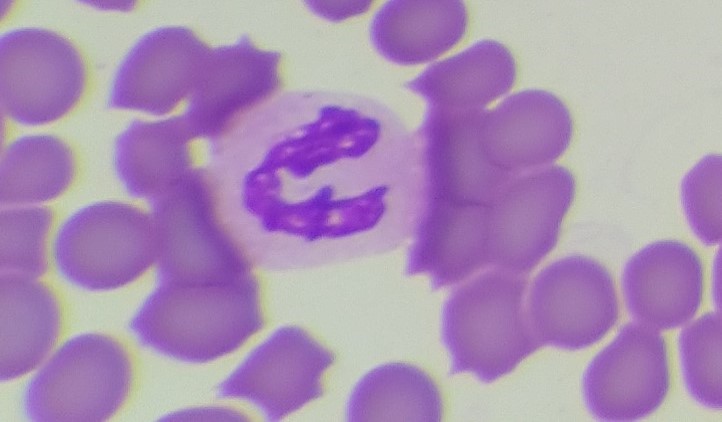
White blood cell type: Neutrophil